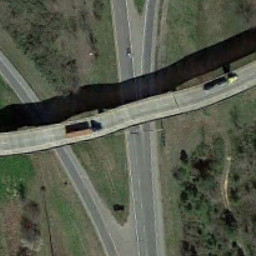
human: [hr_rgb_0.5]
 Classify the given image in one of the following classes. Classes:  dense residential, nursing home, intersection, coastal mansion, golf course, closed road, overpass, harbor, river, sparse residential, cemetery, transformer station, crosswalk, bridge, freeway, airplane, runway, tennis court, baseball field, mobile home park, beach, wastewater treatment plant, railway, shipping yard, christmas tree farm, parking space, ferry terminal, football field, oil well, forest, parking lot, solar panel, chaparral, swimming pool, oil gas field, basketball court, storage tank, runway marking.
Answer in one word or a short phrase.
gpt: overpass